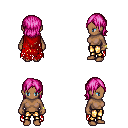
a pixel art fantasy rpg character, female body template, human, dark skin, red tattered cape, gold greaves, pink long bangs hairstyle, bracelets, four views (front, back, left, right), 2x2 character sprite sheet, small pixel art, hard edges, no anti-aliasing